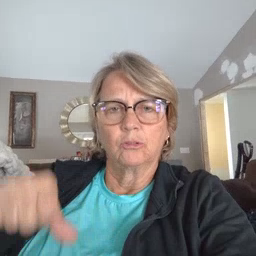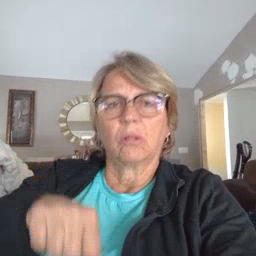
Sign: puzzle